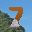
Label: 7